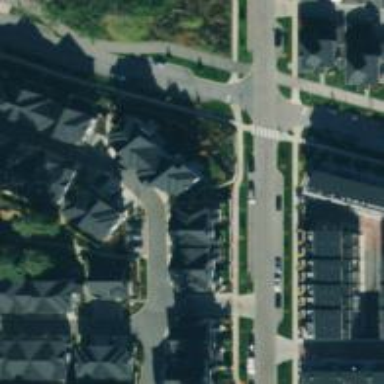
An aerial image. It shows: Asphalt alley road designated as service road.